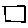
Label: square